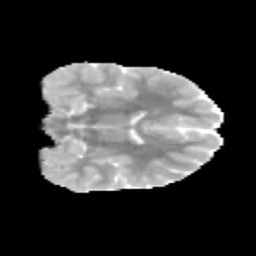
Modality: MD
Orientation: coronal
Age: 12
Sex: male
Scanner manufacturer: siemens
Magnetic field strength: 3 T
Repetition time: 3.8 s
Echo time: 0.07 s